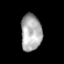
Tissue: prostate
Cell type: T cells
Senescence score: 0.3002
Nuclear area (px): 751
Mean DAPI intensity: 171.595